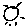
Label: sun